Question: This works: '@Html.ValidationMessage("Name")'
Is it possible to get strongly typed helper working?: '@Html.ValidationMessageFor(model => model.EventInVM.Name)'

ViewModel:
'''
public class EventViewModel
{
public Event EventInVM { get; set; }
public IList<Series> ListOfSeries { get; set; }
}
'''
Controller:
'''
[HttpPost]
public ActionResult Create(EventViewModel eventViewModel)
{
if (!ModelState.IsValid)
{
SetupDropDownsStronglyTyped(eventViewModel);
return View(eventViewModel);
}
uow.Add(eventViewModel.EventInVM);
uow.SaveChanges();
return RedirectToAction("Index");
}
'''
View
'''
<h2>Create</h2>
@using (Html.BeginForm()) {
@Html.ValidationSummary(false)
<fieldset>
<legend>Event</legend>
@Html.Partial("_CreateOrEdit", Model)
<p>
<input type="submit" value="Create" />
</p>
</fieldset>
}
'''
Partial
'''
@model dave.Controllers.EventViewModel
<div class="editor-label">
@Html.LabelFor(model => model.EventInVM.Name)
</div>
<div class="editor-field">
@Html.EditorFor(model => model.EventInVM.Name)
@Html.ValidationMessageFor(model => model.EventInVM.Name)
</div>
'''
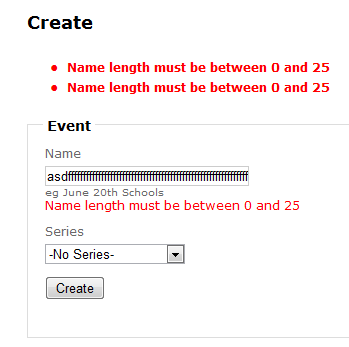
Answer: See this answer here:
<URL>
I believe its because you are referencing another property off of a property.